Question: I was wondering if I, from a certain point in sth like a binary tree, could get to a next certain point.
I should say also, that I don't have a tree structure. I will have just points.
For example (342,124) -> (23420,1324) and the program should say me if it is possible to go from (342,124) to (23420,1324).
My coordinate system template (depthToNode,Node). I just need to know if I can move from a point to point, which those points are linked by exactly the same way, the same values, like in the data structure in the image.
Some explanation:
- -

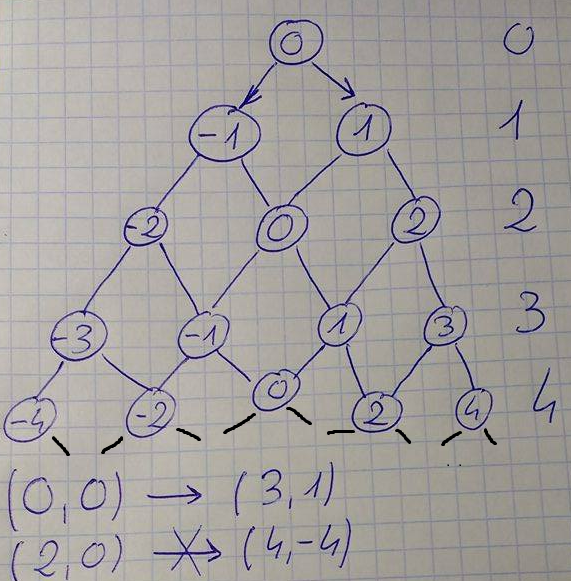
Answer: First it appeared first to me like a problem that can be solved using Breadth First Search or Depth First Search algorithms.
After having a closer look at the problem - I noticed that there is a clear pattern that can be turned into equation. I focused on the fact that left subnode has value Node-1 and and right subnode has value Node+1.
So thinking in terms of points we can have points (a, b) and (c, d):
For (a, b) and (c, d) where c>=a
You have N=c-a consecutive operations.
There are two types of operations L= -1 and R=+1.
The solution exists if there is l and r that:
(Lr)=d-b where l+r==N and l >= 0, r >= 0, both int.
So:
(L*(N-r) + R*r)=d-b
NL-Lr+Rr = d-b
-N+2r=d-b
2r=d-b+N
2r=d-b+c-a
If d-b+c-a produce R that is even and greater or equal to zero (0, 2, 4 ... ) = there is a path.
(0, 0) -> (3, 1): 1 - 0 + 3 - 0 = 2 (path exists, cause it is 0, 2, 4...)
(2, 0) -> (4, -4): -4 - 0 + 4 - 2 = -2 (path does not exists).